Question: I have a 'GridView' and each cell has an 'ImageView' with 'TextView' under it. Unfortunately if the 'TextView' has more than one line the text gets cut off. I have tried everything but I cant find a solution.
It seems that the row height of the 'GridView' is the problem and not the actual text because you can see half of the text in the 'Textview'.
Here is my code:
'''
@Override
public void onCreate(Bundle savedInstanceState) {
super.onCreate(savedInstanceState);
setContentView(R.layout.main);
GridView gridView = (GridView) findViewById(R.id.gridView1);
gridView.setAdapter(new ImageAdapter());
gridView.setOnItemClickListener(new OnItemClickListener() {
public void onItemClick(AdapterView<?> arg0, View v, int position, long id) {
startActivity(new Intent(Main.this, Acronyms.class));
}
});
}
public class ImageAdapter extends BaseAdapter {
private Integer[] iconImg = {
R.drawable.acronyms, R.drawable.acronyms,
R.drawable.acronyms
};
private String[] iconTitle = {
"Acronyms", "Cardiac Strips",
"Test 3"
};
public int getCount() {
return iconImg.length;
}
public Object getItem(int arg0) {
return null;
}
public long getItemId(int arg0) {
return 0;
}
public View getView(int position, View convertView, ViewGroup parent) {
View view = null;
if (convertView == null) {
LayoutInflater inflater = getLayoutInflater();
view = inflater.inflate(R.layout.icon, null);
TextView textView = (TextView) view.findViewById(R.id.icon_text);
textView.setText(iconTitle[position]);
ImageView imageView = (ImageView) view.findViewById(R.id.icon_image);
imageView.setImageResource(iconImg[position]);
} else {
view = convertView;
}
return view;
}
}
'''
main.xml
'''
<LinearLayout xmlns:android="http://schemas.android.com/apk/res/android"
android:layout_width="fill_parent"
android:layout_height="fill_parent"
android:background="#a3e6ff"
android:orientation="vertical" >
<TextView
android:id="@+id/textView1"
android:layout_width="fill_parent"
android:layout_height="wrap_content"
android:layout_gravity="center_horizontal"
android:paddingBottom="10dp"
android:paddingTop="10dp"
android:shadowDx="0"
android:shadowDy="0"
android:shadowRadius="25"
android:text="Example"
android:textColor="#248fb7"
android:textSize="40dp"
android:typeface="serif" android:gravity="center_horizontal"/>
<GridView
android:id="@+id/gridView1"
android:layout_width="match_parent"
android:layout_height="wrap_content"
android:columnWidth="90dp"
android:horizontalSpacing="10dp"
android:numColumns="3"
android:stretchMode="columnWidth"
android:verticalSpacing="15dp" >
</GridView>
</LinearLayout>
'''
and my icon.xml
'''
<LinearLayout xmlns:android="http://schemas.android.com/apk/res/android"
android:id="@+id/grid_icon_layout"
android:layout_width="match_parent"
android:layout_height="match_parent"
android:gravity="center_horizontal"
android:orientation="vertical" >
<ImageView
android:id="@+id/icon_image"
android:layout_width="90dp"
android:layout_height="wrap_content" />
<TextView
android:id="@+id/icon_text"
android:layout_width="90dp"
android:layout_height="wrap_content"
android:gravity="center_horizontal"
android:maxLines="2"
android:singleLine="false"
android:text="Samples Samples"
android:textColor="#FFFFFF"
android:textSize="15dp"
android:typeface="serif" />
</LinearLayout>
'''
And here is a screenshot:

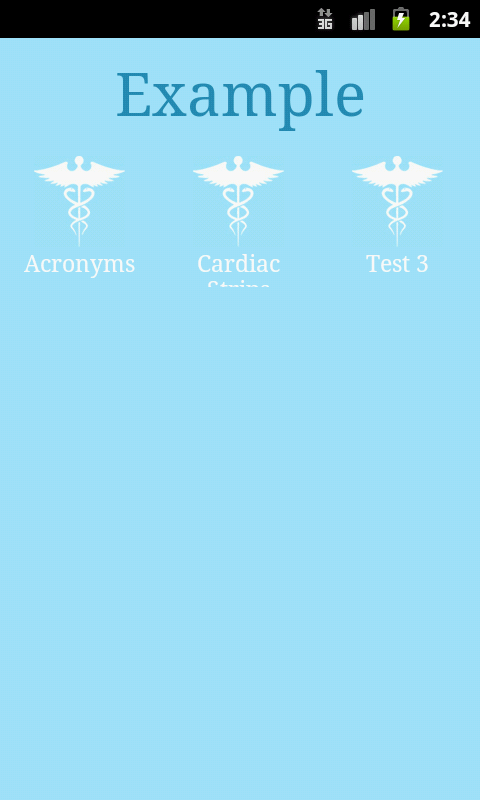
Answer: You could try using a RelativeLayout instead of a Linear Layout for the icon.xml.
If this doesnt work then I would then move to a static height TextView. From looking at your screenshot, it looks like you will always use the same image, and the text is either going to be 1 line or 2. Just make the text height static to allow for 2 lines.
I think the problem is in your linear layout definition for your icon.xml. In your definition, you have the layout having "match_parent" as the width and height parameters. You should, since these are to essentially be subviews within the gridview be "wrap_content". Here is what I think it should be
'''
<LinearLayout xmlns:android="http://schemas.android.com/apk/res/android"
android:id="@+id/grid_icon_layout"
android:layout_width="wrap_content"
android:layout_height="wrap_content"
android:gravity="center_horizontal"
android:orientation="vertical" >
<ImageView android:id="@+id/icon_image"
android:layout_width="90dp"
android:layout_height="wrap_content" />
<TextView android:id="@+id/icon_text"
android:layout_width="90dp"
android:layout_height="wrap_content"
android:gravity="center_horizontal"
android:maxLines="2"
android:singleLine="false"
android:text="Samples Samples"
android:textColor="#FFFFFF"
android:textSize="15dp"
android:typeface="serif" />
</LinearLayout>
'''